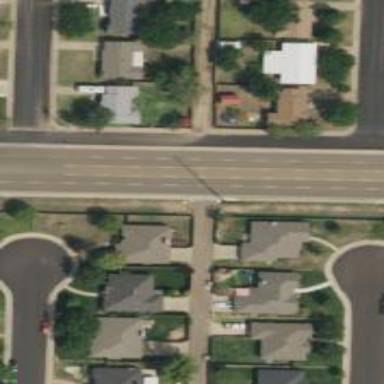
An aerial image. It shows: Alley classified as service road.